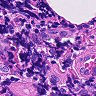
Metastatic tissue present: no